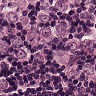
Metastatic tissue present: yes